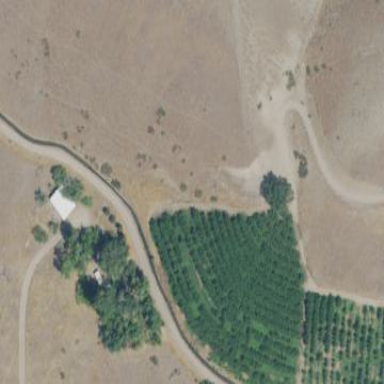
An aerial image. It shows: Orchard.